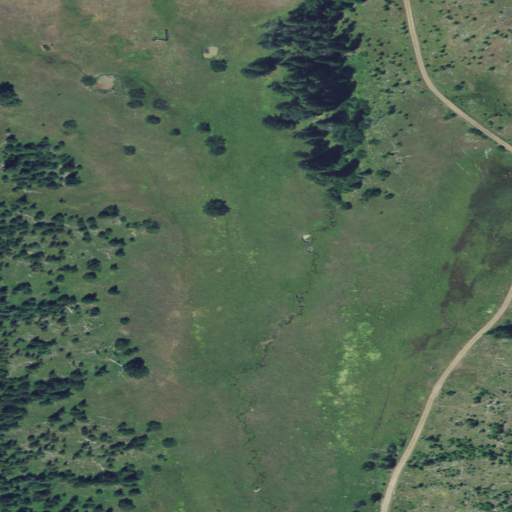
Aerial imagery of plain(s) in Oregon named Eustis Meadow containing grassland, evergreen forest, shrub, and herbaceous wetlands